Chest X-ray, PA view. Patient: 22 years old, sex M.
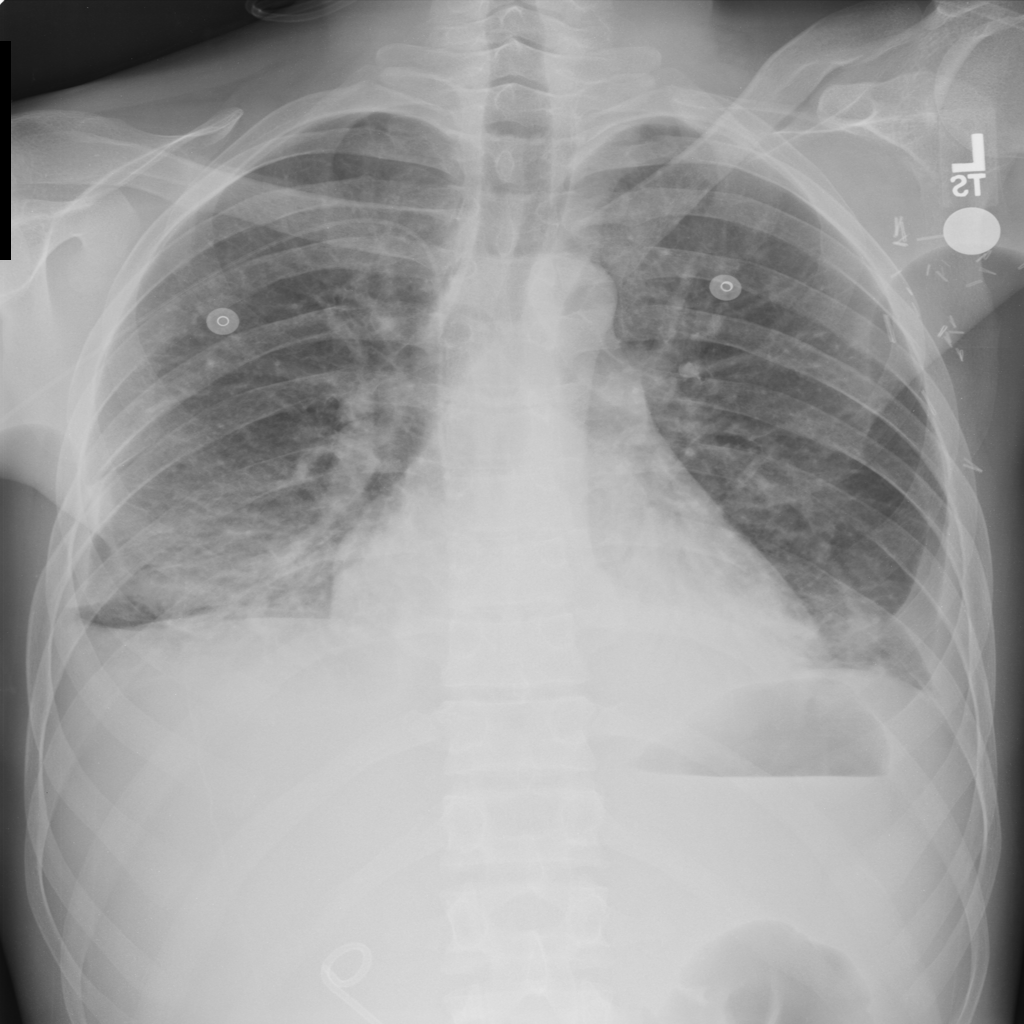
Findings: Effusion, Infiltration